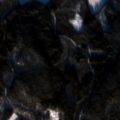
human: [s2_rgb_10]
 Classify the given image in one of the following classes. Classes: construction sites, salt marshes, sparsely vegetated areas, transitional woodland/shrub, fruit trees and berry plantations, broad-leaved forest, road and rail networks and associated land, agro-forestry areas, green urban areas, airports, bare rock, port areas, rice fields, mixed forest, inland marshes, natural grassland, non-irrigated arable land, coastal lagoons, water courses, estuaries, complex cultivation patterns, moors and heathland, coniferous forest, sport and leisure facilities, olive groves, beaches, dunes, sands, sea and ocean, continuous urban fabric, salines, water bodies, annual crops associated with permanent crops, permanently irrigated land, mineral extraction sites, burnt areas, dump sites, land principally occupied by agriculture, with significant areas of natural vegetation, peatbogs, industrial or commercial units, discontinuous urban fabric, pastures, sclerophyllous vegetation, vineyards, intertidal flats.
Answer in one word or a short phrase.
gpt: land principally occupied by agriculture, with significant areas of natural vegetation, coniferous forest, mixed forest, transitional woodland/shrub, water bodies